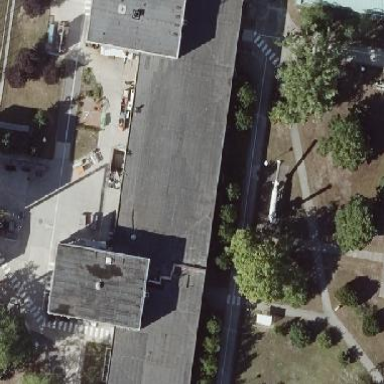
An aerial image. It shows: Gray building with flat roof.